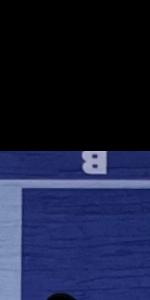
Label: Empty